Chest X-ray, AP view. Patient: 31 years old, sex F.
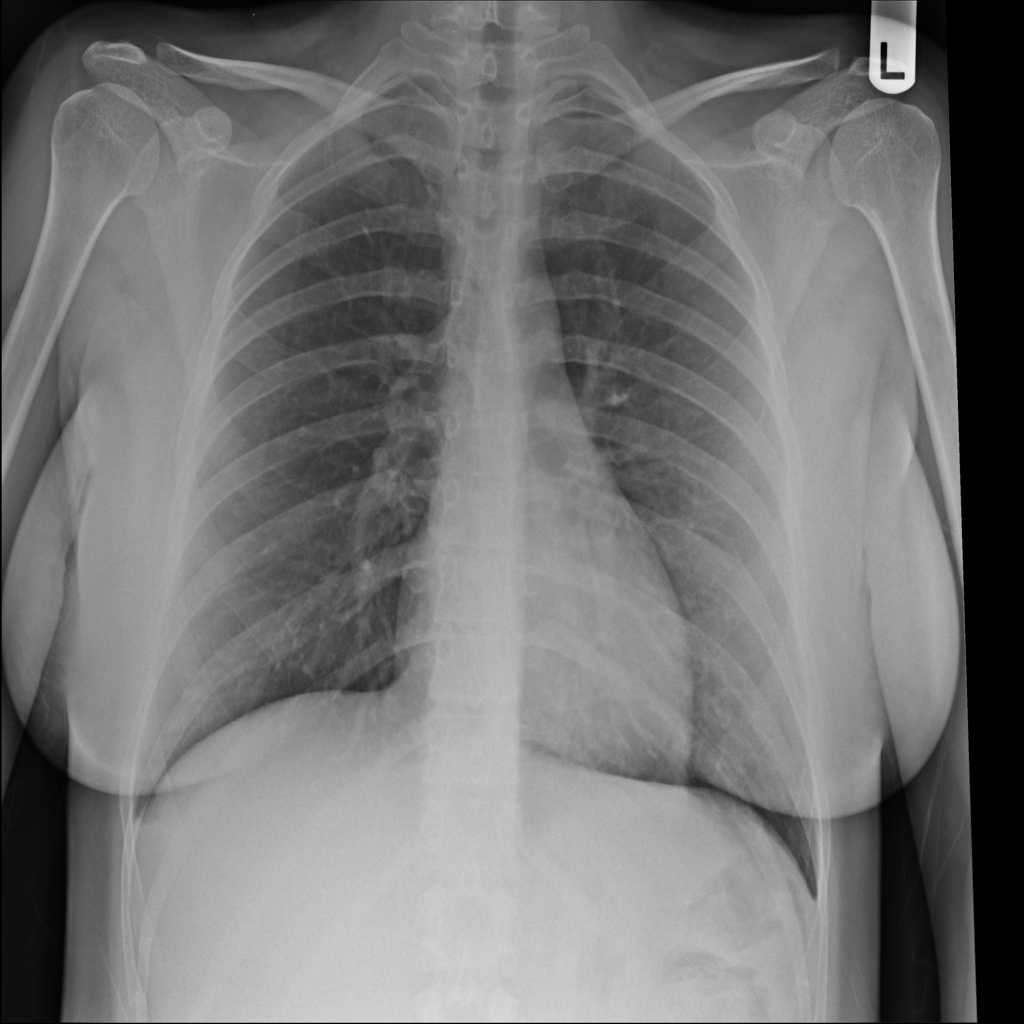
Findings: No Finding